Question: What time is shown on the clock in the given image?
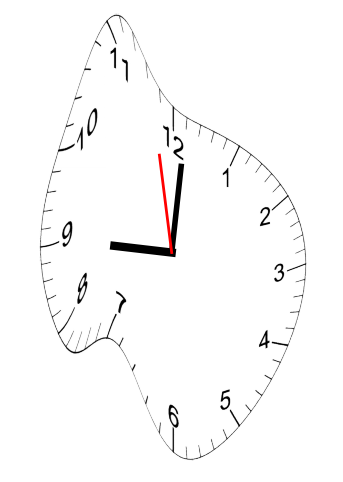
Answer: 09:00:58